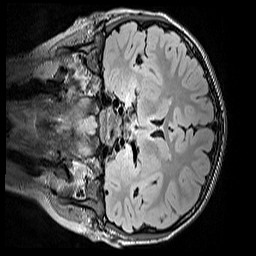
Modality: FLAIR
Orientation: coronal
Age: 9
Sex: male
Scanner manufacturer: siemens
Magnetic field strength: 3 T
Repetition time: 5 s
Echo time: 0.388 s